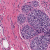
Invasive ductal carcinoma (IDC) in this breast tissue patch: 0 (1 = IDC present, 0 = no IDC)